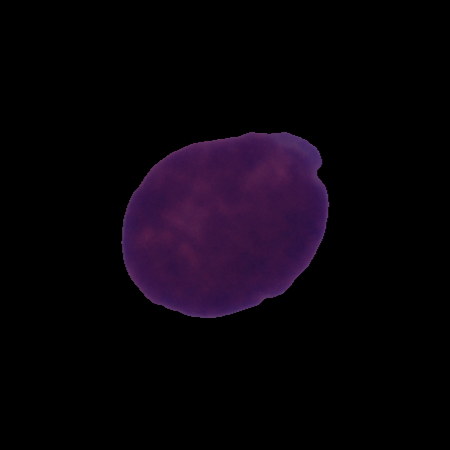
Label: cancer